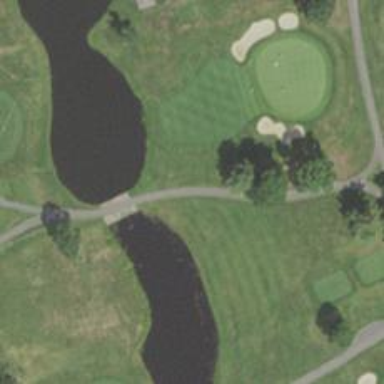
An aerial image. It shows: Path designated for golf carts.